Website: crate-barrel
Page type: account-selection
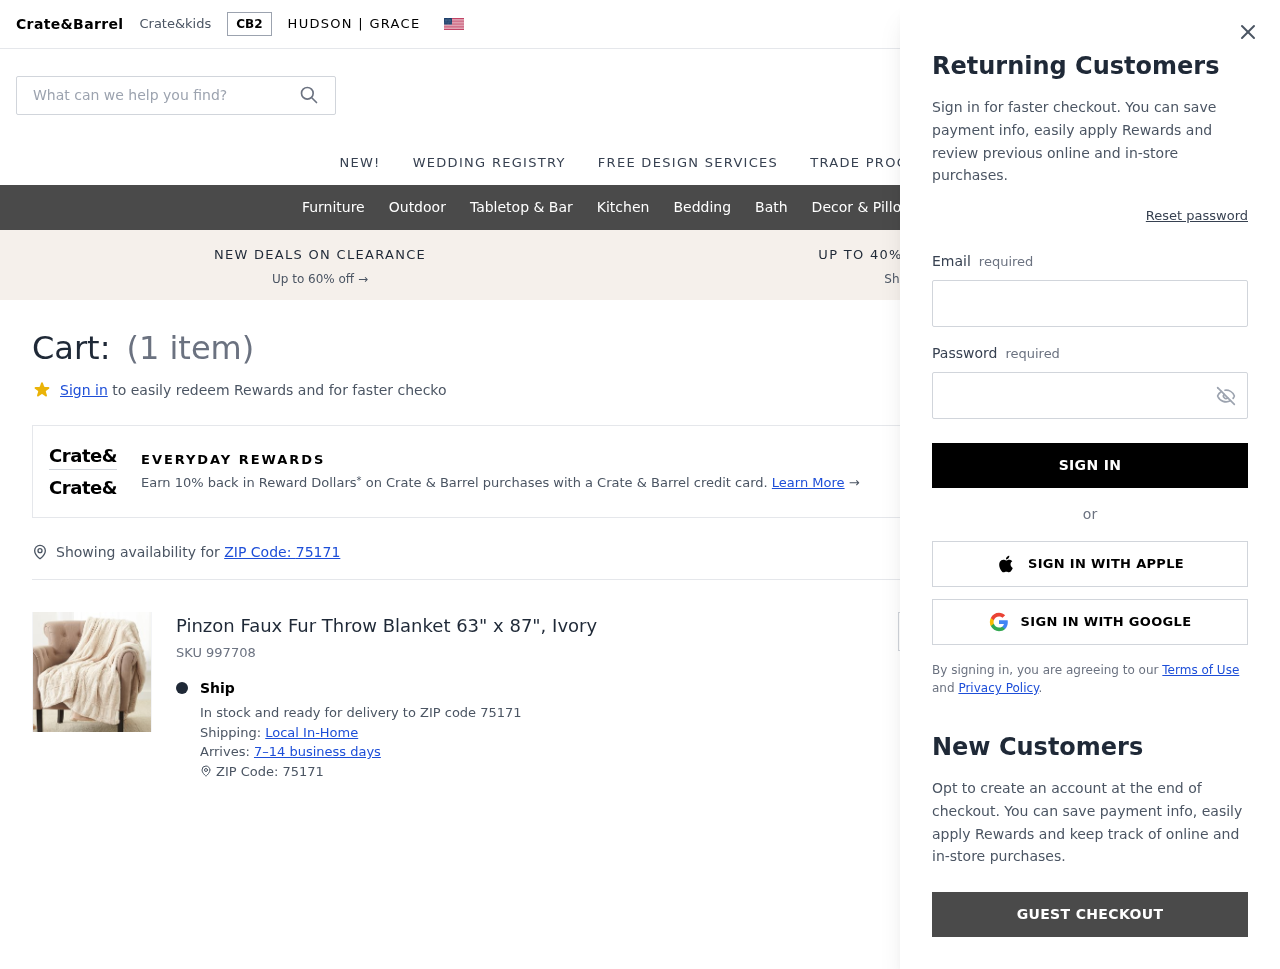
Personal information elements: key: PII_EMAIL
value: bethbranch@hotmail.com
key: PII_POSTCODE
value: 75171
Product elements: key: PRODUCT1_NAME
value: Pinzon Faux Fur Throw Blanket 63" x 87", Ivory
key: PRODUCT1_QUANTITY
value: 1
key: PRODUCT1_SKU
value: SKU 997708
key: PRODUCT1_ORIGINAL_PRICE
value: $54.94
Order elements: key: ORDER_NUM_ITEMS
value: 1
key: ORDER_SUBTOTAL
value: $43.95
Search elements: key: HEADER_SEARCH
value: What can we help you find?